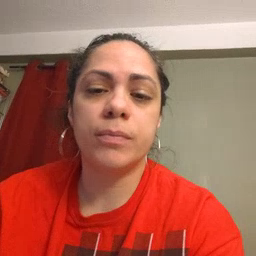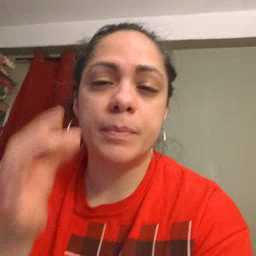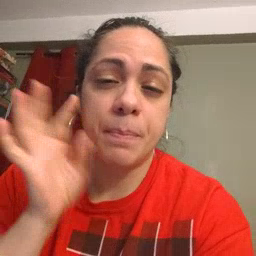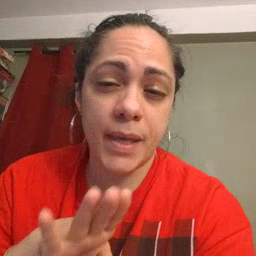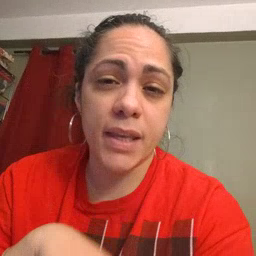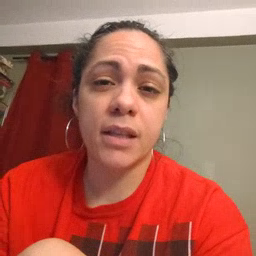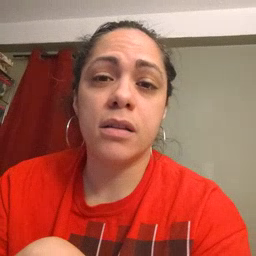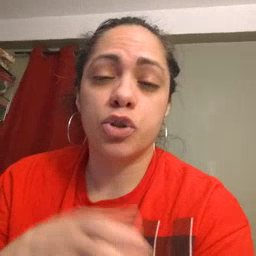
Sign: bee